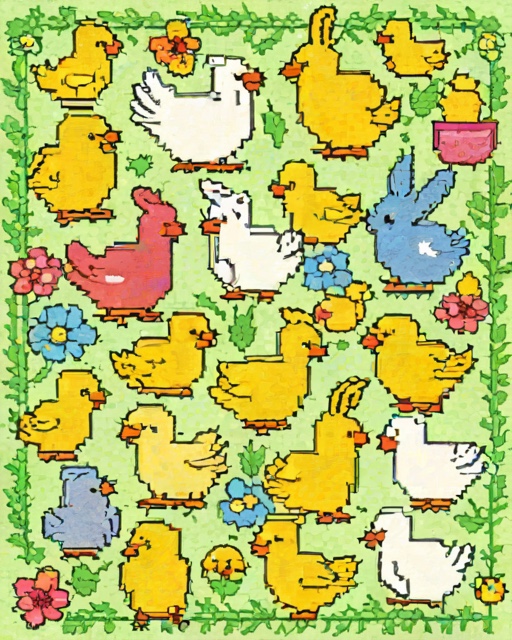
Category: Spring